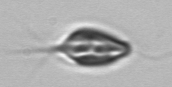
Label: Chrysochromulina